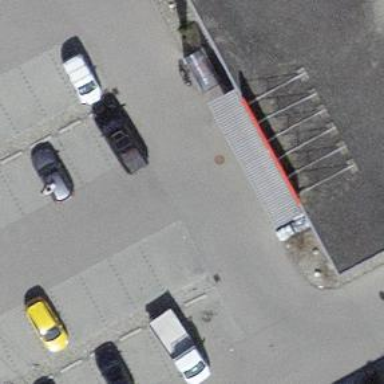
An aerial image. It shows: Road serving as parking aisle.